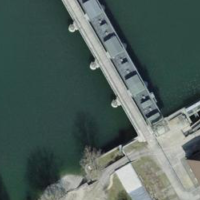
EUNIS habitat code: 15
Species observed at this site:
Chroicocephalus ridibundus
Phalacrocorax carbo
Corvus corone
Cygnus olor
Actitis hypoleucos
Fulica atra
Alopochen aegyptiaca
Buteo buteo